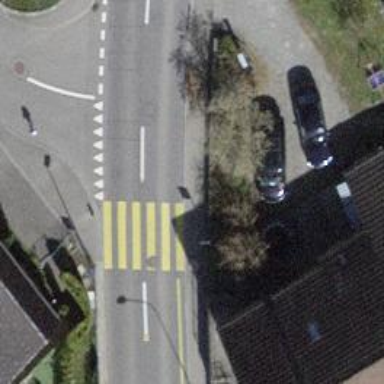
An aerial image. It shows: Uncontrolled zebra crossing with notable zebra markings.